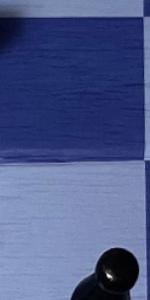
Label: Empty